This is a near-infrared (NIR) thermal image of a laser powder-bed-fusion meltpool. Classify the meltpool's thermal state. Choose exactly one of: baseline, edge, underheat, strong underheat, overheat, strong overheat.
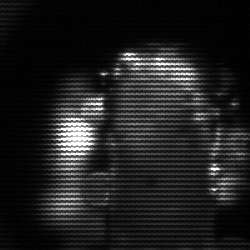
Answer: strong underheat